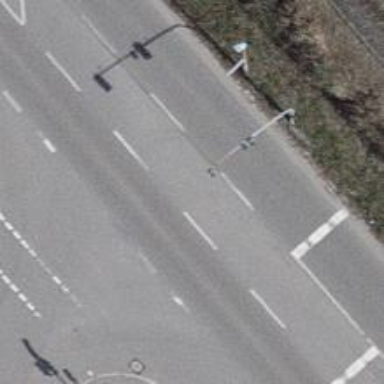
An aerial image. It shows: Road with traffic signals.